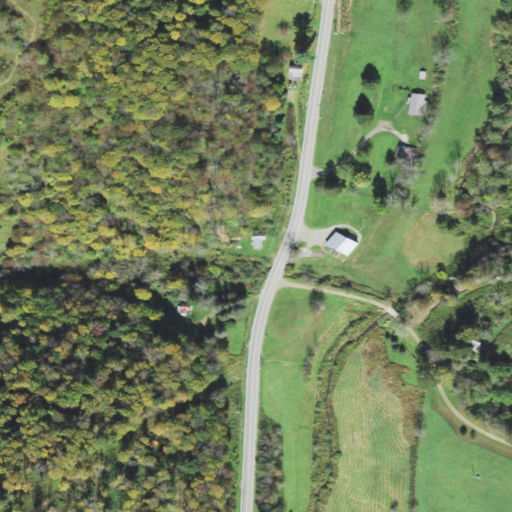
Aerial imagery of valley in Pennsylvania named Hurd Hollow containing deciduous forest, pasture, mixed forest, and open development